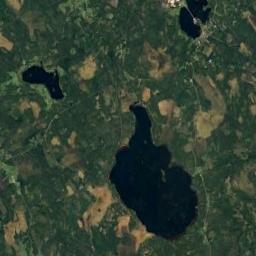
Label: lake